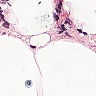
Metastatic tissue present: no